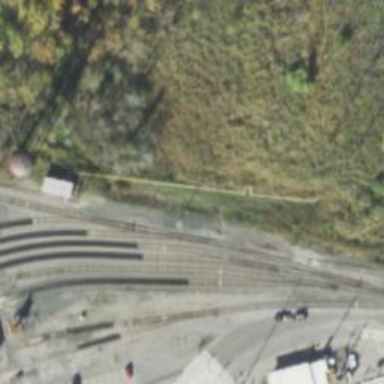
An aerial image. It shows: Railway yard in service.